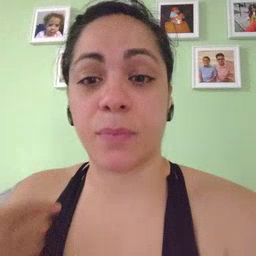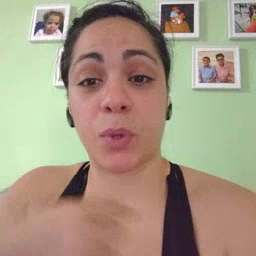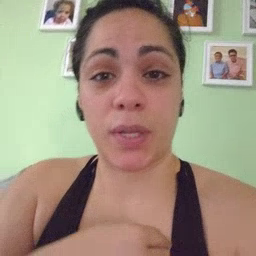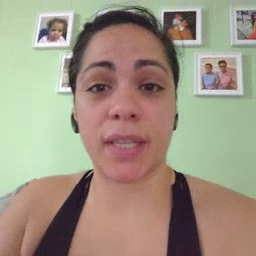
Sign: weus